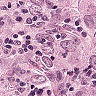
Metastatic tissue present: yes